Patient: sex M, age 26
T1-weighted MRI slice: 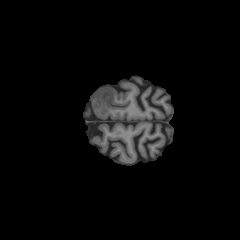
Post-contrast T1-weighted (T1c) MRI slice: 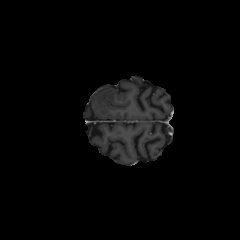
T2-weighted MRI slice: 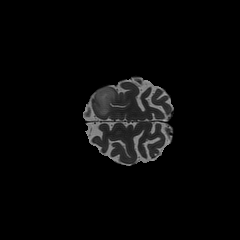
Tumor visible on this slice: yes
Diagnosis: Oligodendroglioma, IDH-mutant, 1p/19q-codeleted
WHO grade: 2